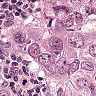
Metastatic tissue present: yes